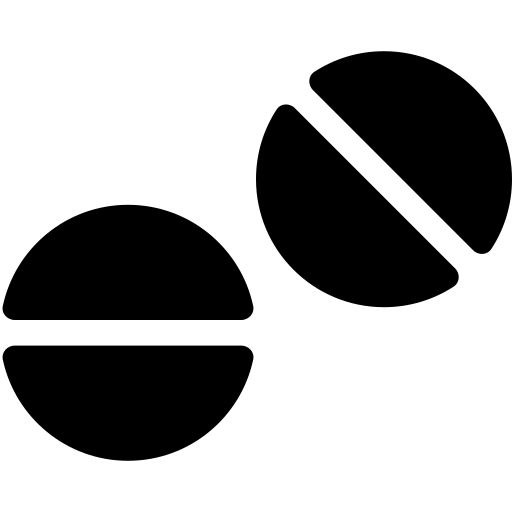
Tags: icon, FontAwesome, fa-icon, solid, tablets